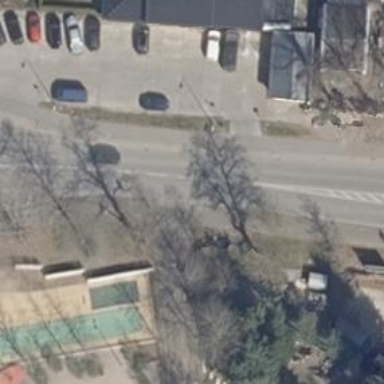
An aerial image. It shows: Secondary road with asphalt surface and sidewalks on both sides.